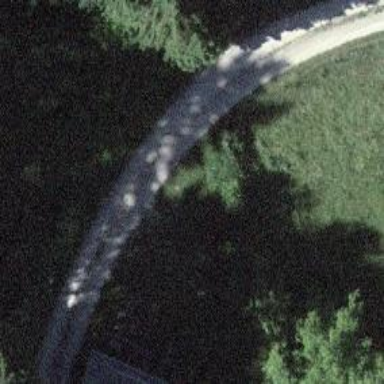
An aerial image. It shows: Track with fine gravel surface. The track type is grade 2.